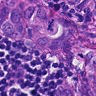
Metastatic tissue present: yes